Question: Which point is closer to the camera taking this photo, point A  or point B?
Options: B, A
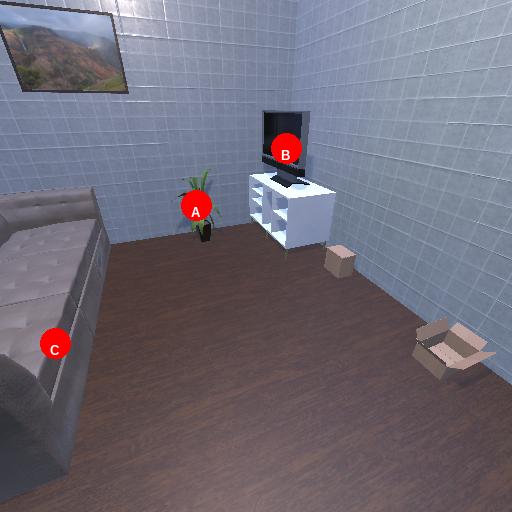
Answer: B